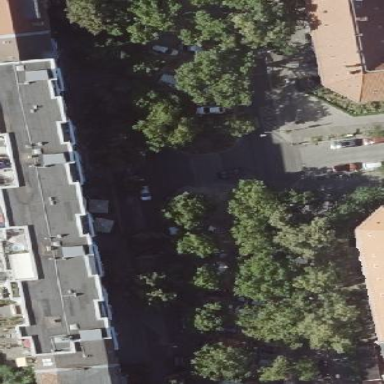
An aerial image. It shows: Street side parking area.